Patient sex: M
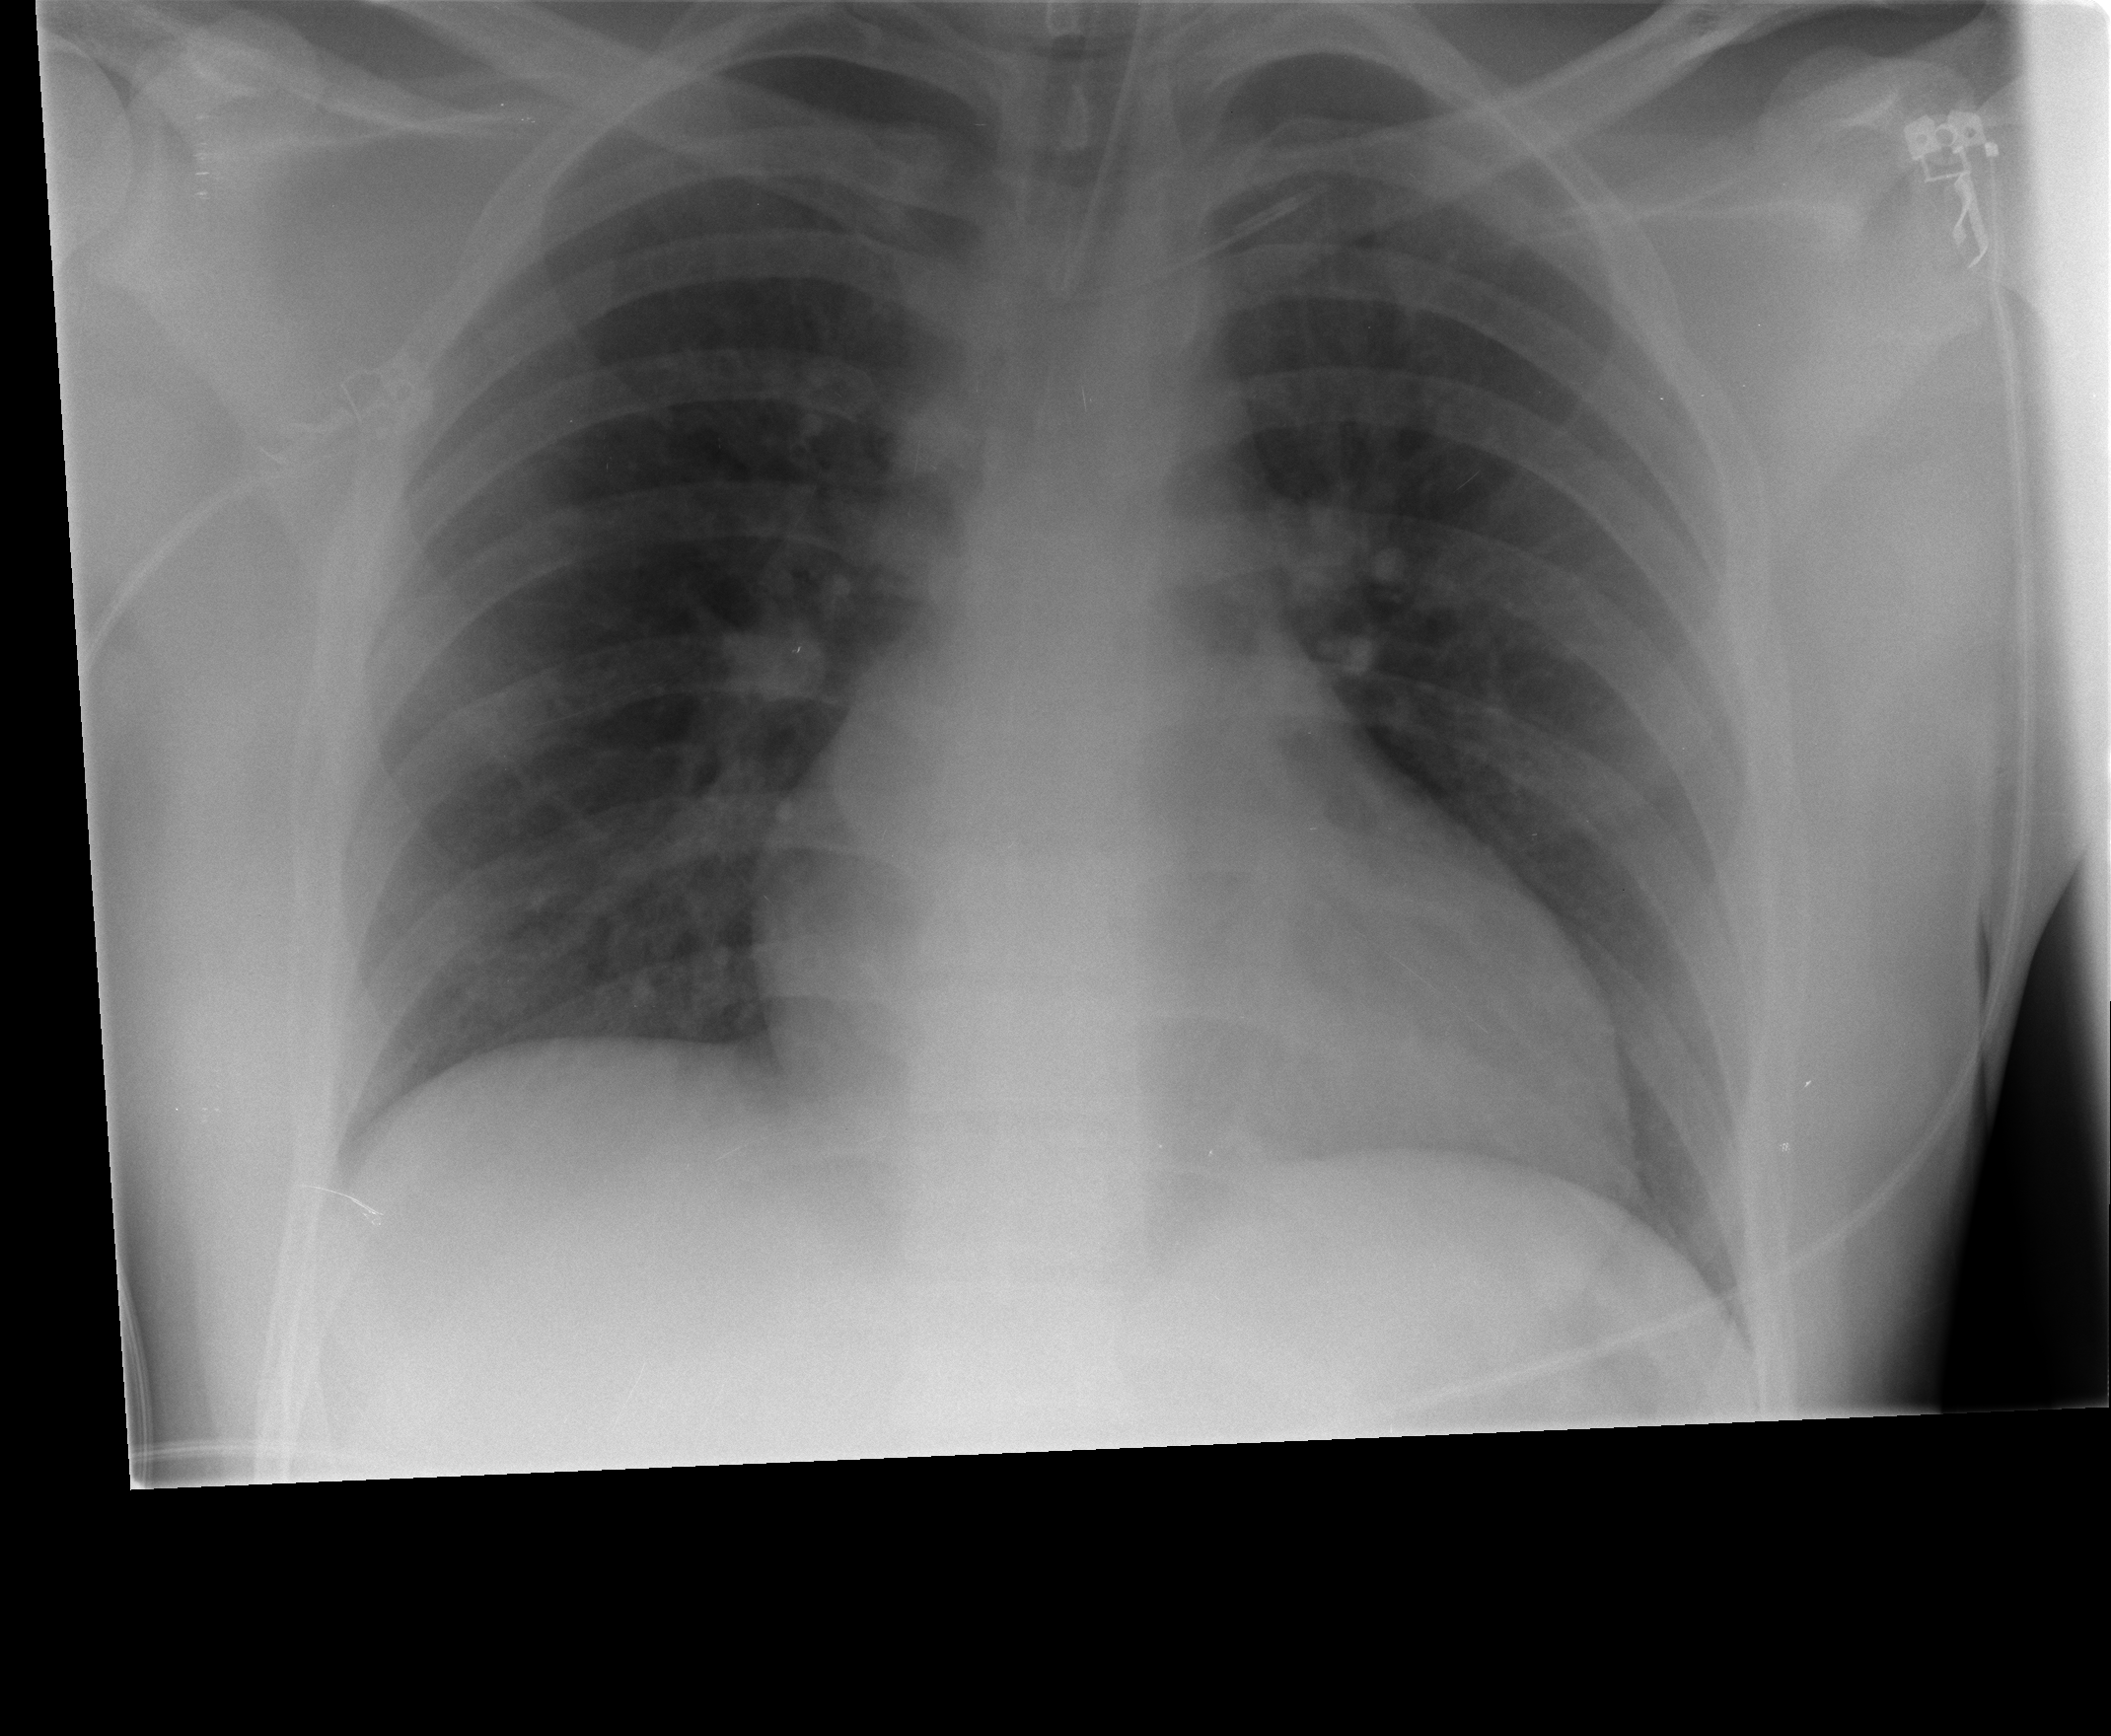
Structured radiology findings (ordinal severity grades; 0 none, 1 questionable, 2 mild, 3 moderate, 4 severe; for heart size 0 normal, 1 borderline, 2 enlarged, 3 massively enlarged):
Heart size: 0
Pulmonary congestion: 1
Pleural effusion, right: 0
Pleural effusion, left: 0
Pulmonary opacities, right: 0
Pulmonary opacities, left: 0
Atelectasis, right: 0
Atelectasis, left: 0